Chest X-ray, PA view. Patient: 54 years old, sex F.
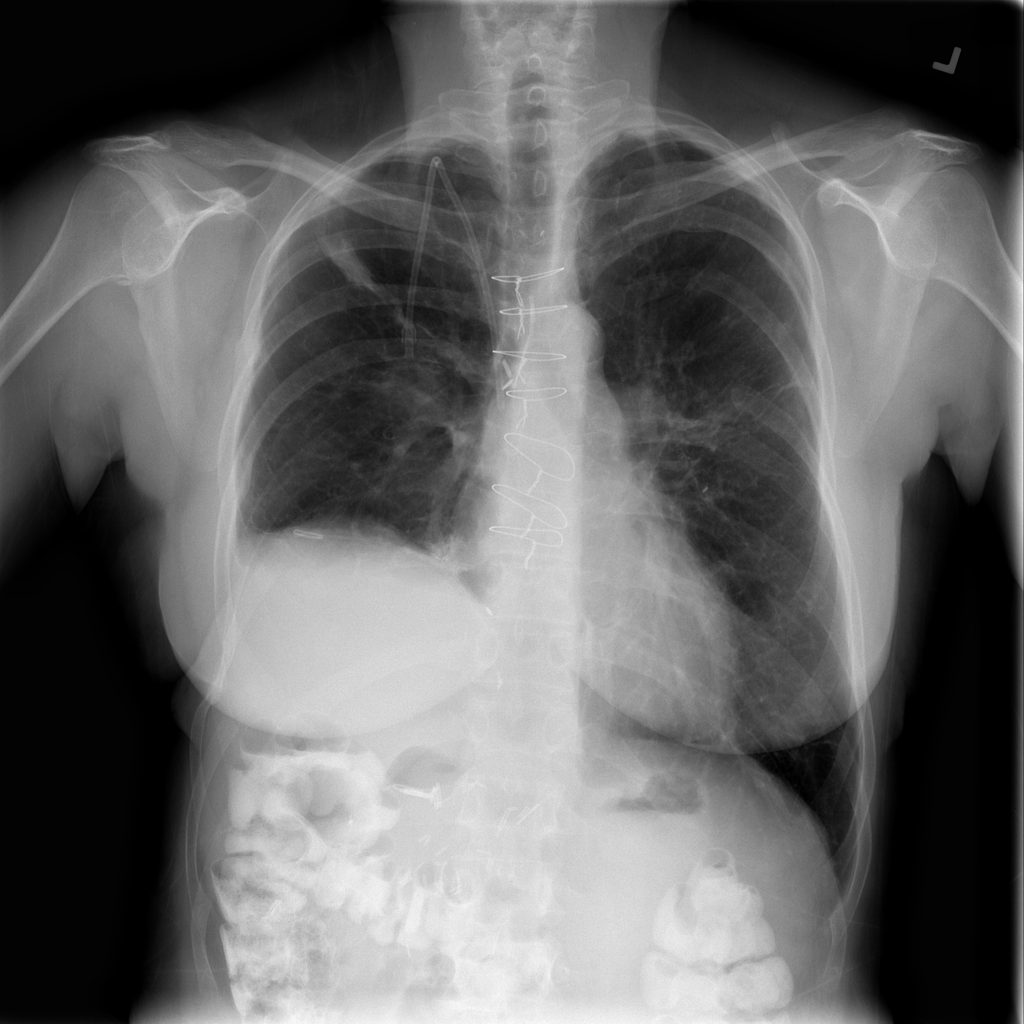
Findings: No Finding